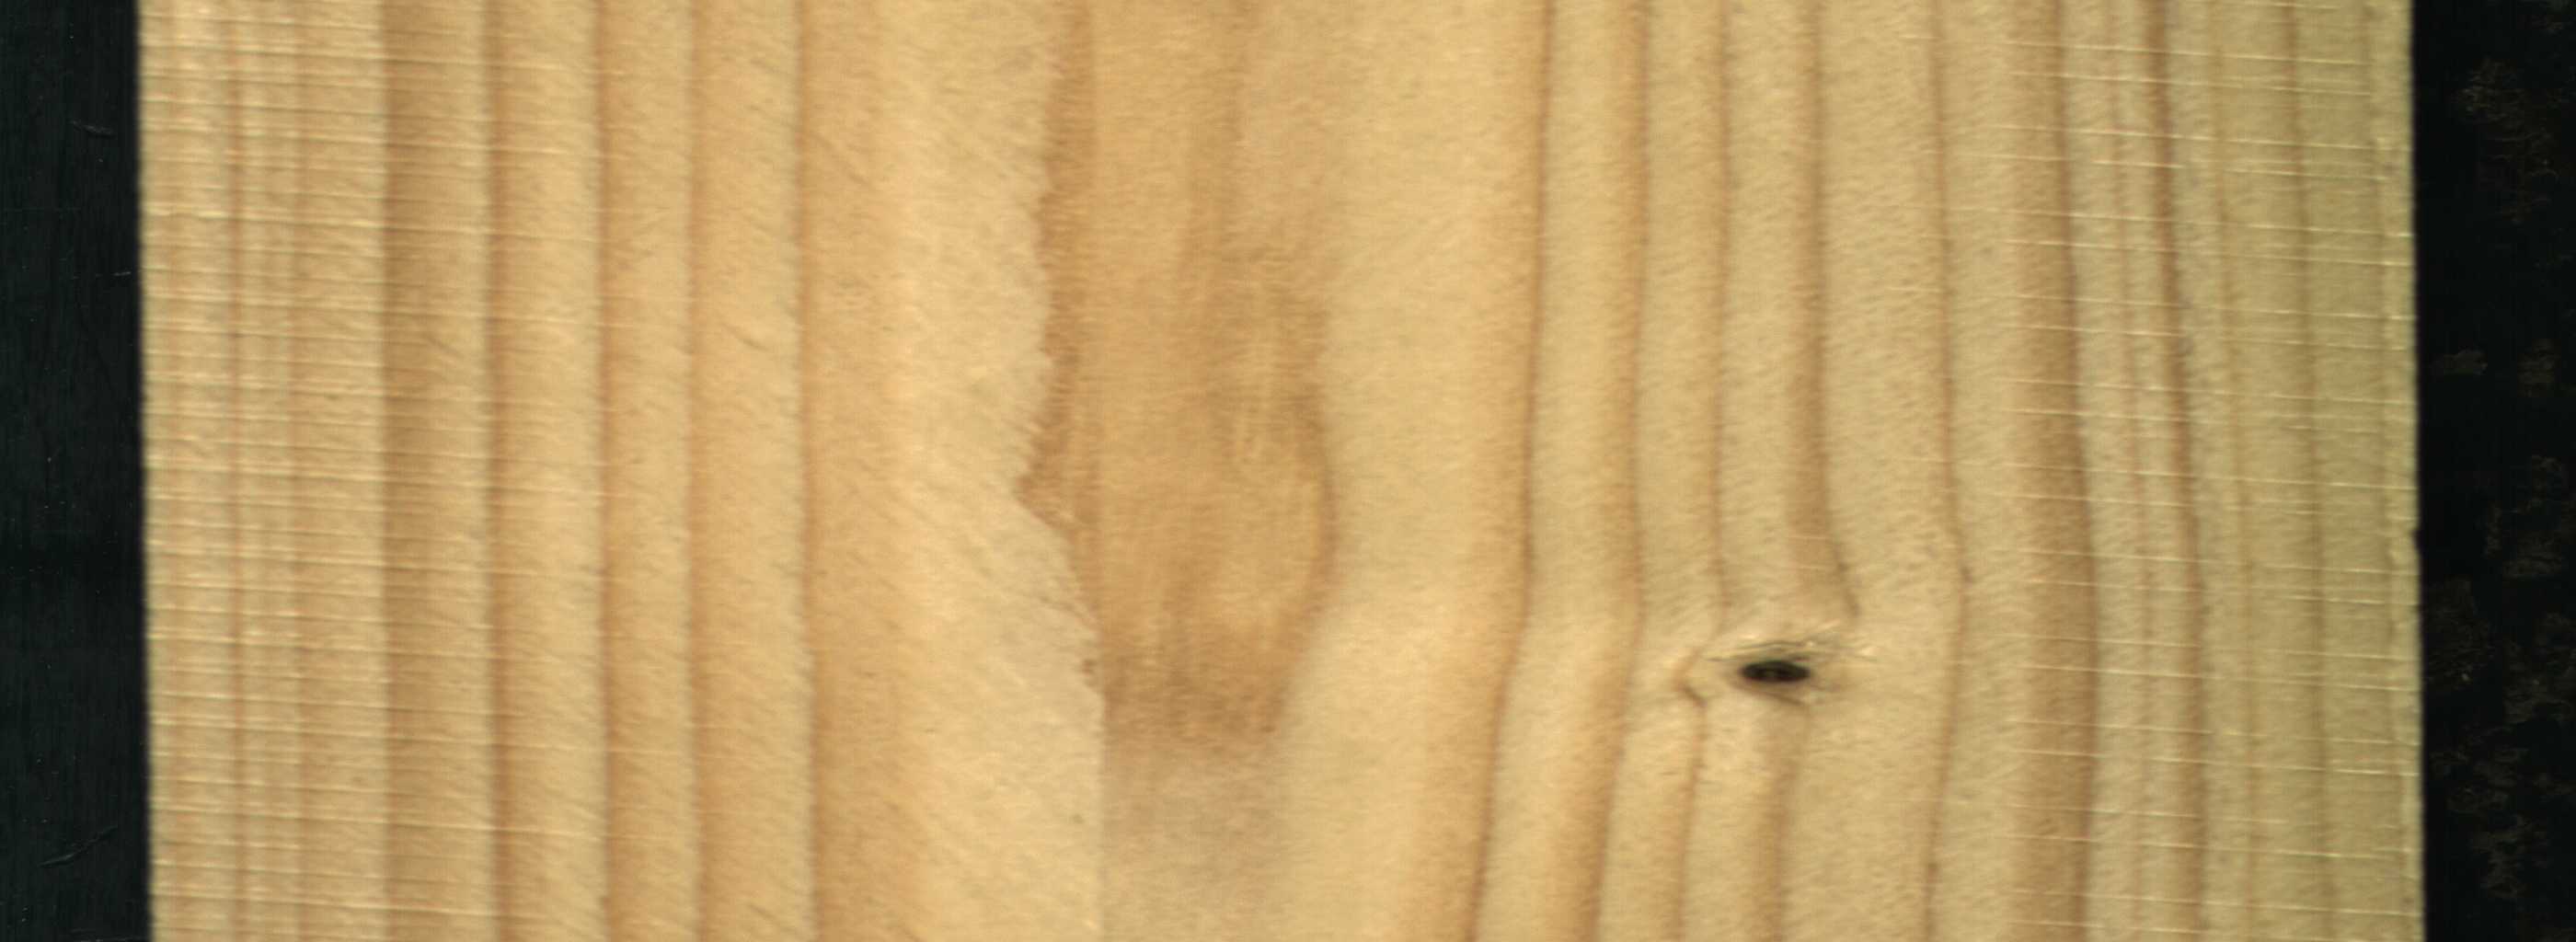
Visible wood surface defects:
Dead_Knot